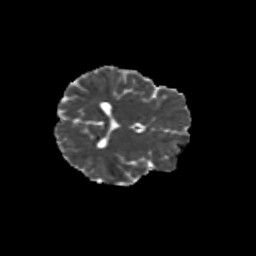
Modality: MD
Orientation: axial
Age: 11
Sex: female
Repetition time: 9.512 s
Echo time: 0.089 s